Question: I have a UITableView that displays some content. When the user scrolls upward, the cells below don't always load immediately. This creates an area of white space at the bottom of the table. I would like to display a spinner in the white space and have it disappear when the content is done loading, but I'm not sure how to go about doing this. What is a good way to implement something like this in swift?
I am new to coding and iOS, please forgive me if the question is vague or the answer is obvious.

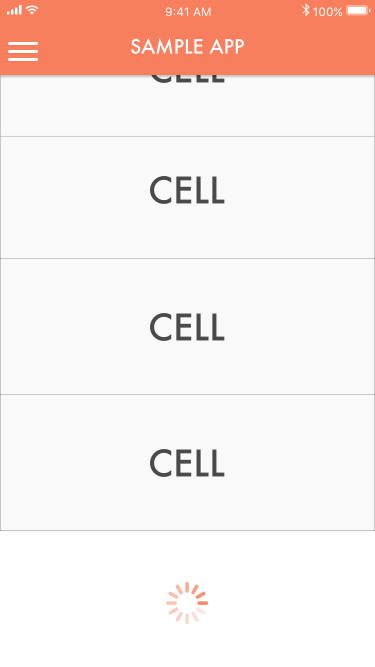
Answer: I think it's helpful for you..
'''
func tableView(_ tableView: UITableView, willDisplay cell: UITableViewCell, forRowAt indexPath: IndexPath) {
let lastSectionIndex = tableView.numberOfSections - 1
let lastRowIndex = tableView.numberOfRows(inSection: lastSectionIndex) - 1
if indexPath.section == lastSectionIndex && indexPath.row == lastRowIndex {
// print("this is the last cell")
let spinner = UIActivityIndicatorView(activityIndicatorStyle: .red)
spinner.startAnimating()
spinner.frame = CGRect(x: CGFloat(0), y: CGFloat(0), width: tableView.bounds.width, height: CGFloat(44))
self.tableview.tableFooterView = spinner
self.tableview.tableFooterView?.isHidden = false
}
}
'''
'tableFooterView' should be hide when data load.
when above function isn't work so you can prefer this <URL>